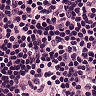
Metastatic tissue present: no